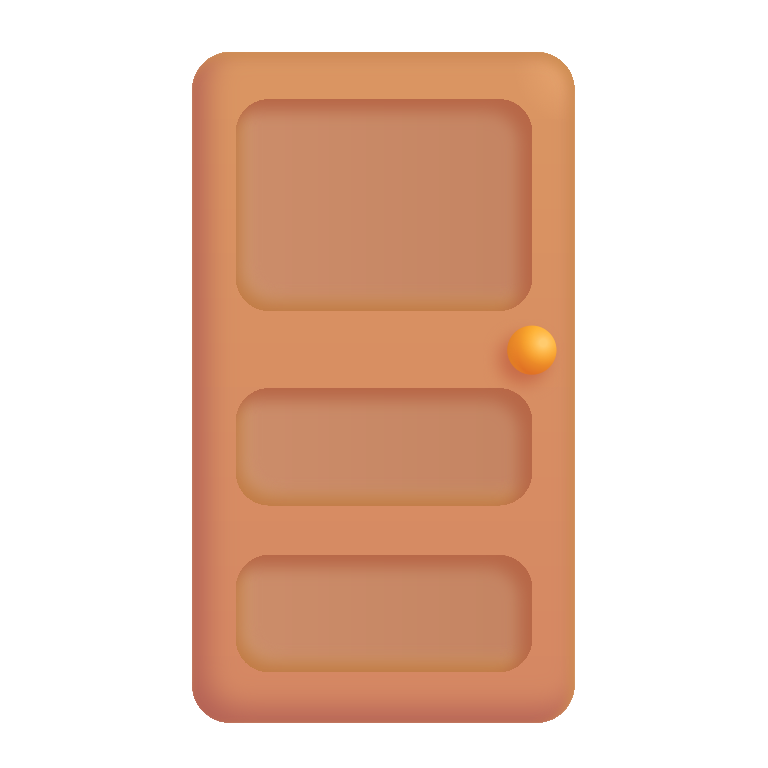
door color